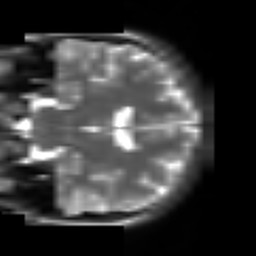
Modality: T2w
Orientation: coronal